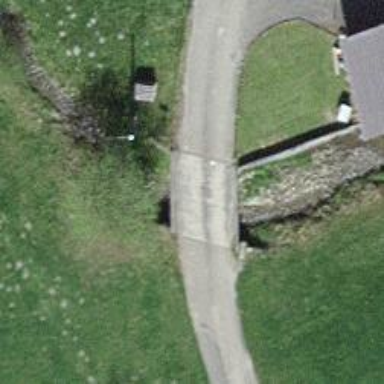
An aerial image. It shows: Culvert tunnel.